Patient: sex M, age 76
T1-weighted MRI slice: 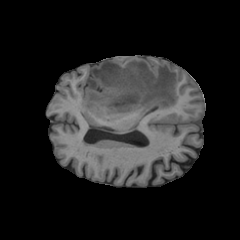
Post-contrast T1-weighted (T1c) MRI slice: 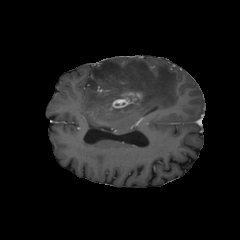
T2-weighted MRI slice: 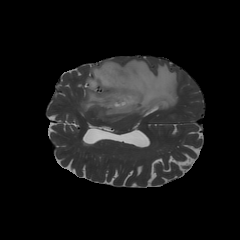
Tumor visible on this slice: yes
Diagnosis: Glioblastoma, IDH-wildtype
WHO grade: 4